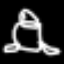
Label: frog